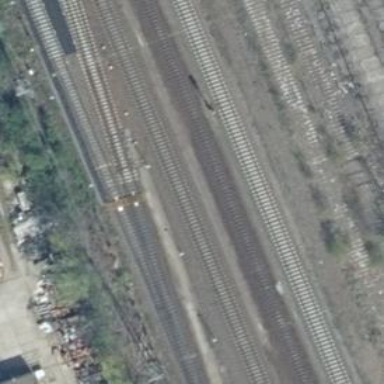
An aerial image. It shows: Railway switch.